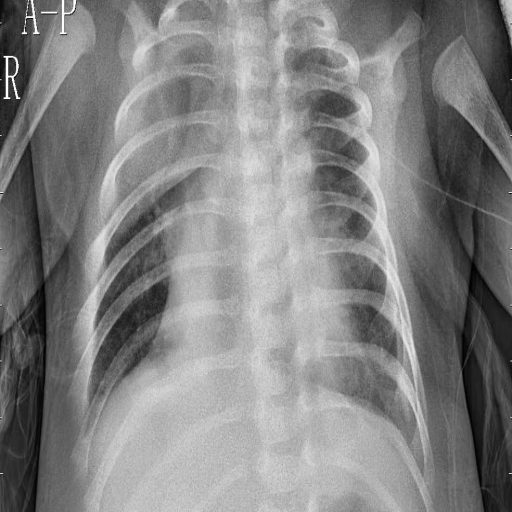
Finding: PNEUMONIA